九年级 · 组合数学
2022年卡塔尔世界杯于北京时间11月21日零时正式打响, 本届世界杯吉祥物是 “拉伊卜” .如图,现共有3张世界杯会徽和吉祥物的不透明卡片, 卡片除正面图案不同外, 其余均相同, 其中两张正面印有会徽图案, 一张正面印有 “拉伊卜” 的图案, 将三张卡片正面向下洗匀, 小明同学从中随机抽取一张卡片, 记下图案后正面向下放回, 洗匀后再从中随机抽取一张卡片, 则抽出的两张卡片图案一张是会徽、一张是 “拉伊卜” 的概率是( )

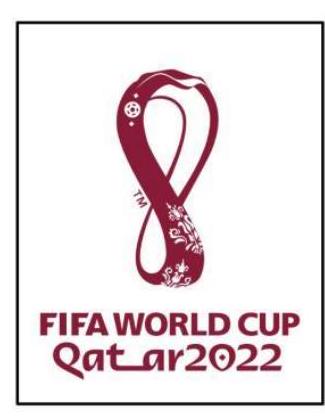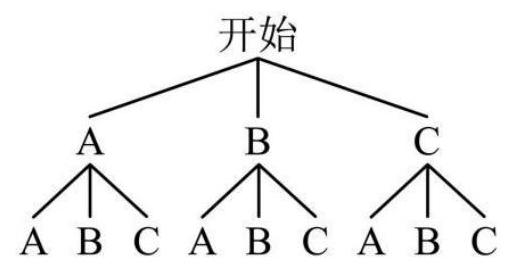
A. $\frac{1}{3}$
B. $\frac{4}{9}$
C. $\frac{1}{2}$
D. $\frac{2}{3}$

第 II 卷（非选择题）
答案: B
解析: 【分析】画出树状图, 共有9个等可能的结果, 抽出的两张卡片图案一张是会徽、一张是拉伊卜的结果有 4 个, 再由概率公式求解即可.

【详解】解：把2张 “会徽 “卡片分别记为 $A 、 B, 1$ 张 “拉伊卜 “卡片记为 $C$,画树状图如下:

共有9种等可能的结果, 其中抽出的两张卡片图案一张是会徽、一张是 “拉伊卜” 的结果有 4 个,则抽出的两张卡片图案一张是会徽、一张是 “拉伊卜” 的概率是 $\frac{4}{9}$;

故选: $B$.

【点睛】此题考查的是用列表法或树状图法求概率. 列表法可以不重复不遗漏的列出所有可能的结果,适合于两步完成的事件; 树状图法适合两步或两步以上完成的事件. 用到的知识点为: 概率 $=$ 所求情况数与总情况数之比.